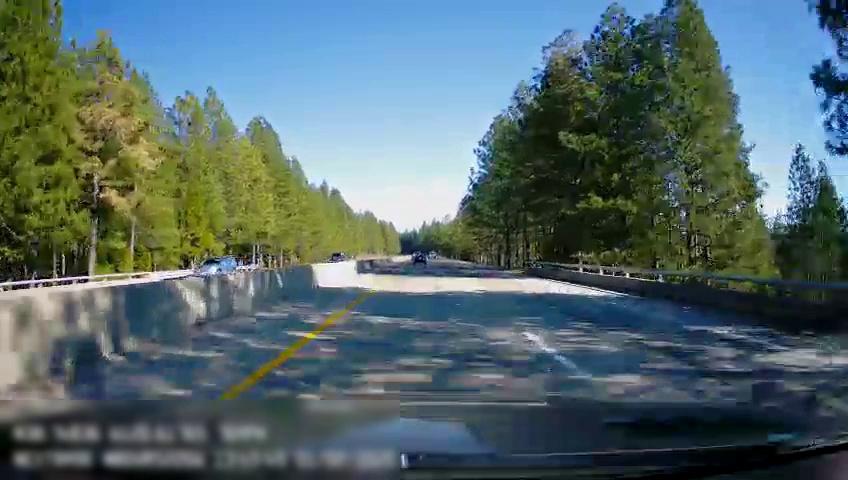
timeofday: Day
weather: Sunny
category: Drivable Space
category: Vehicles | Car
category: Vehicles | SUV
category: Vehicles | Truck
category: Lanes | Current Lane
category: Lanes | Current Lane
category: Lanes | Alternate Lane